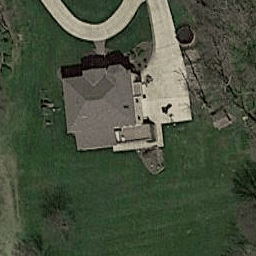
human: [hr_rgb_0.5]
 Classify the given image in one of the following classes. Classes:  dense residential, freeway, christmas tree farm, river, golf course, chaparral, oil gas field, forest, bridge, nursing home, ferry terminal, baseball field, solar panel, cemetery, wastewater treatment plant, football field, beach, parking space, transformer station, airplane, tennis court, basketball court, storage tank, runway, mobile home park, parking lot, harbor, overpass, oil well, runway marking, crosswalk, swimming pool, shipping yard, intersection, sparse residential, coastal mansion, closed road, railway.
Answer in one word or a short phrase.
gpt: sparse residential